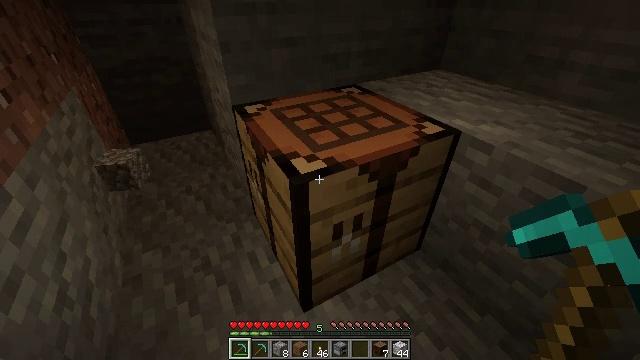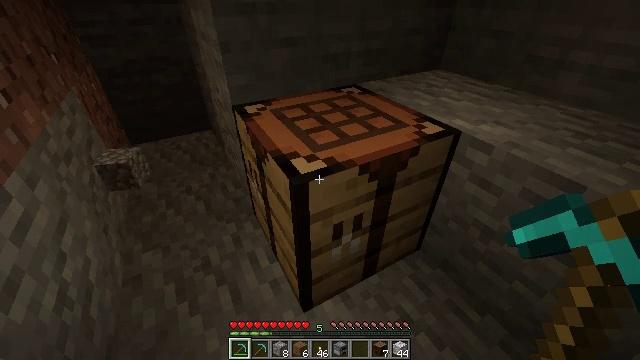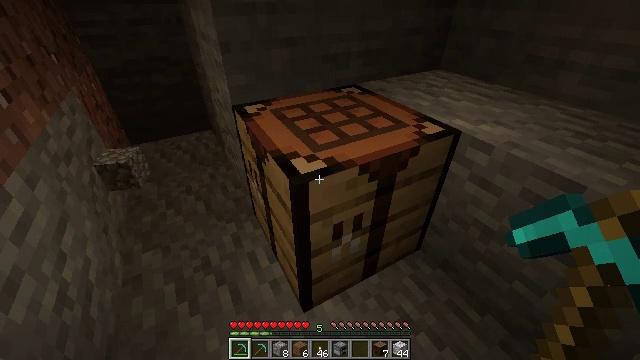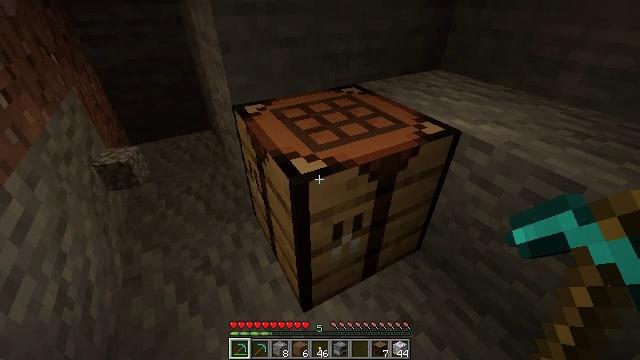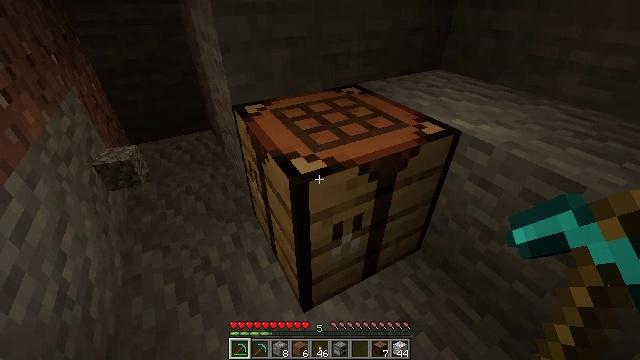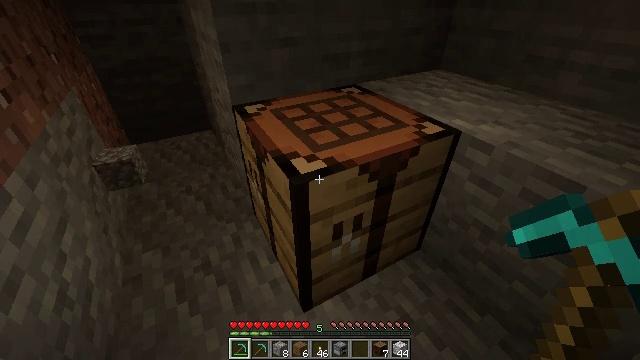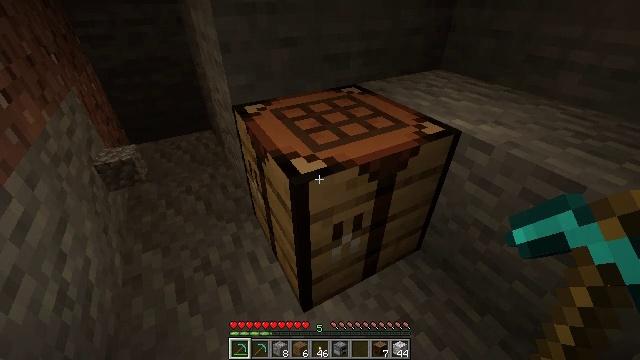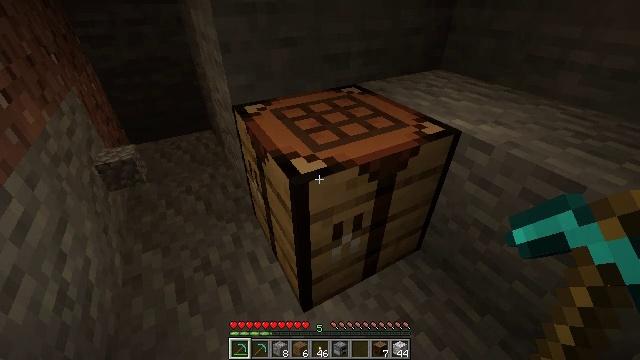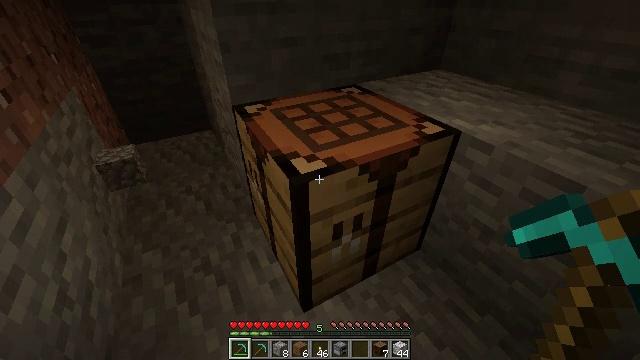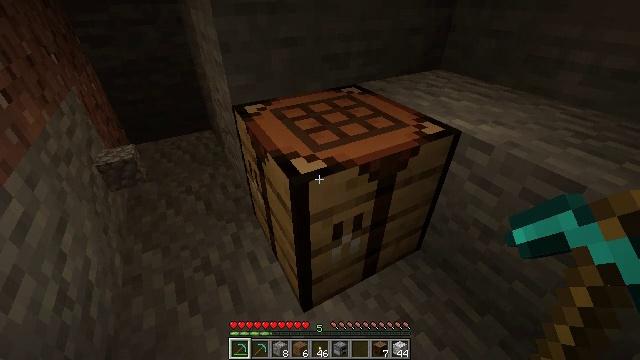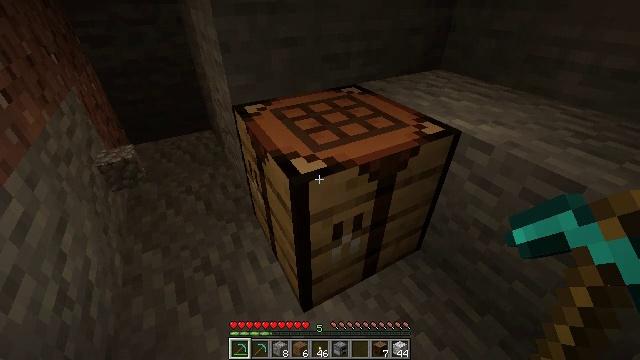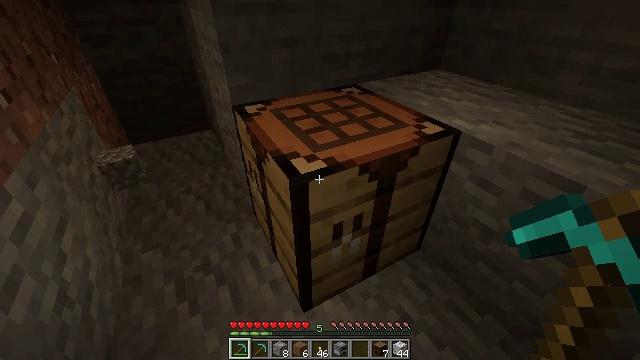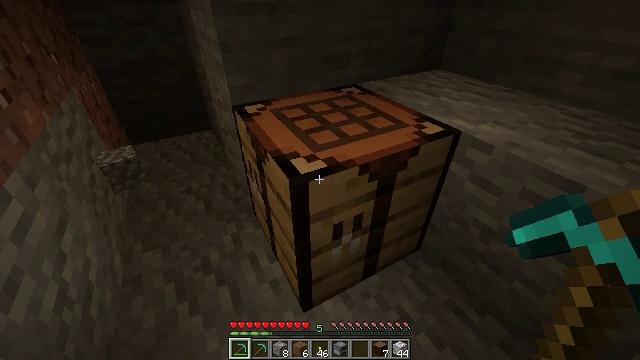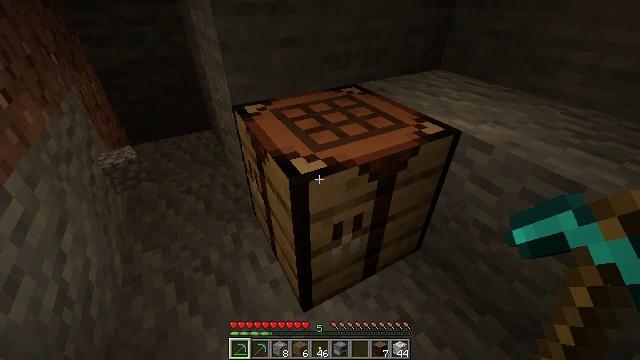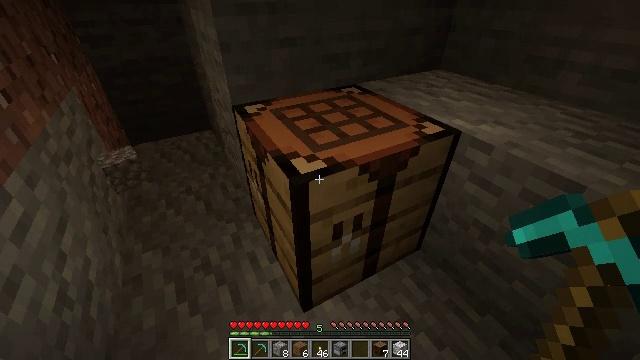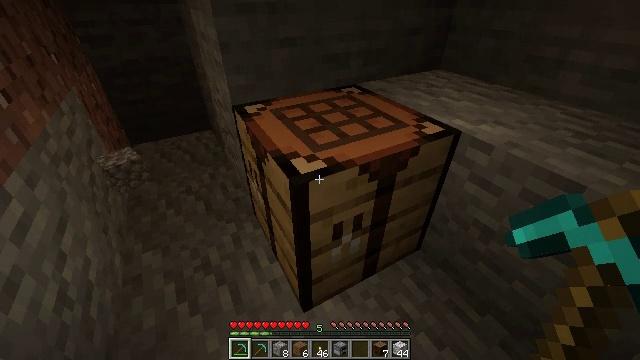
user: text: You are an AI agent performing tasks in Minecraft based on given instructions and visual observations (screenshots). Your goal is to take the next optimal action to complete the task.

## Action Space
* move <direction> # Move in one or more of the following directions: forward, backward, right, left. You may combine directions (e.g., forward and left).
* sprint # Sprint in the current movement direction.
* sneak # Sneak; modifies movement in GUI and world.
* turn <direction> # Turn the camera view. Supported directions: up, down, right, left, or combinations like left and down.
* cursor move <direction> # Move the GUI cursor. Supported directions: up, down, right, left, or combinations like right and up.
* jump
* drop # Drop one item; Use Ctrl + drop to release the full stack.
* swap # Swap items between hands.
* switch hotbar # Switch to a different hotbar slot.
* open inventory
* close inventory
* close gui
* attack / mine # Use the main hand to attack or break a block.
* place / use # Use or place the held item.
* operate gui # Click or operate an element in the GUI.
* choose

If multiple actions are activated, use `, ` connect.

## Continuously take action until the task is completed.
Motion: motion action
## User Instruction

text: Left click on the crafting table
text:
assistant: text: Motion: no_op
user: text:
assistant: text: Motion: no_op
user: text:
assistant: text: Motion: no_op
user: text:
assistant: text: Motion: no_op
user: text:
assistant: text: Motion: no_op
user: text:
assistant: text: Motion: no_op
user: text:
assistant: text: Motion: no_op
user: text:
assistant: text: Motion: no_op
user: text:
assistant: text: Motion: no_op
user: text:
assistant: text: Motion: no_op
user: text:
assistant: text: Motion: no_op
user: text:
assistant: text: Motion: no_op
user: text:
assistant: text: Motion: no_op
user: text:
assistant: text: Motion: no_op
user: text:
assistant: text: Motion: no_op
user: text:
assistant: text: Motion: no_op
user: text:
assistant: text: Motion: no_op
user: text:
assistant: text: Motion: no_op
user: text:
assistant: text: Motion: no_op
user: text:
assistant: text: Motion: no_op
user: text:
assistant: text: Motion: no_op
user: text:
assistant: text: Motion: no_op
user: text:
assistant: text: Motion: no_op
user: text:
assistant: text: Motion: no_op
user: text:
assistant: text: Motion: no_op
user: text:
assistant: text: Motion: no_op
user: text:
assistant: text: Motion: no_op
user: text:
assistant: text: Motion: no_op
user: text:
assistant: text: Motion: no_op
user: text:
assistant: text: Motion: no_op